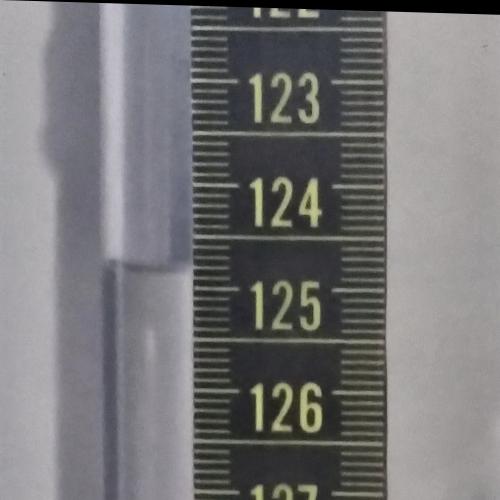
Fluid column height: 124.8 cm